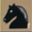
Piece: bN